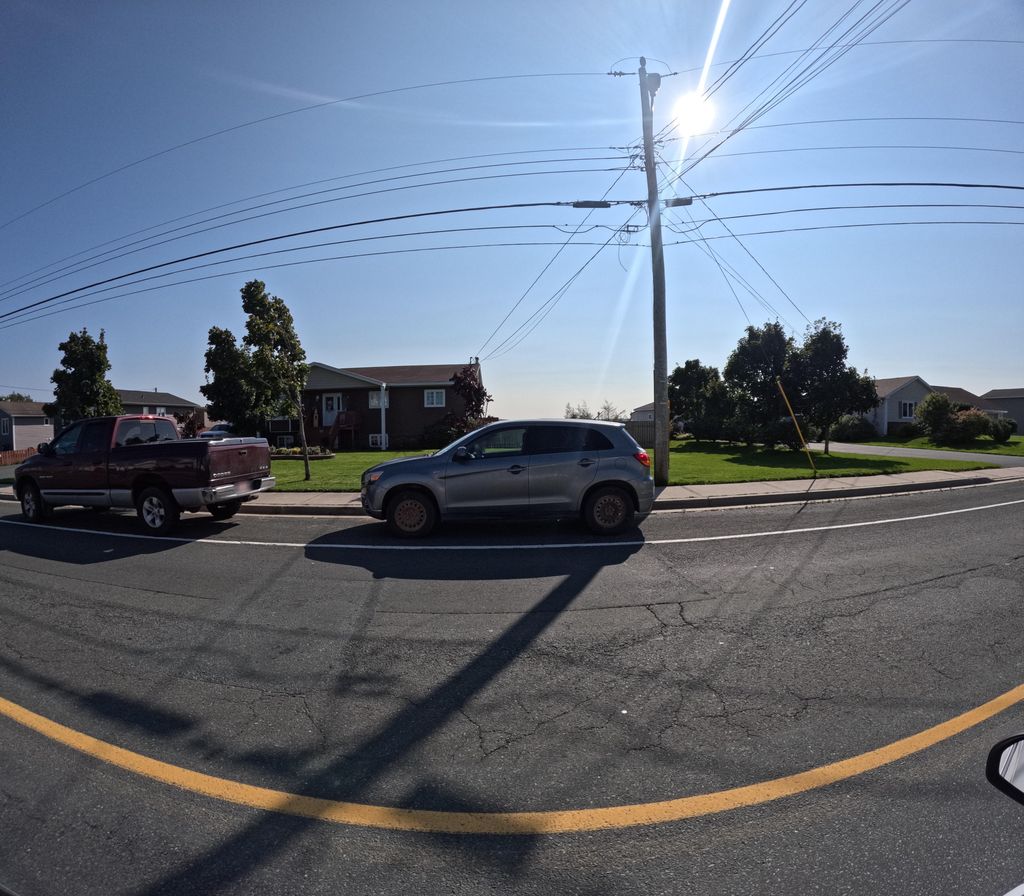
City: st_johns